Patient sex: F
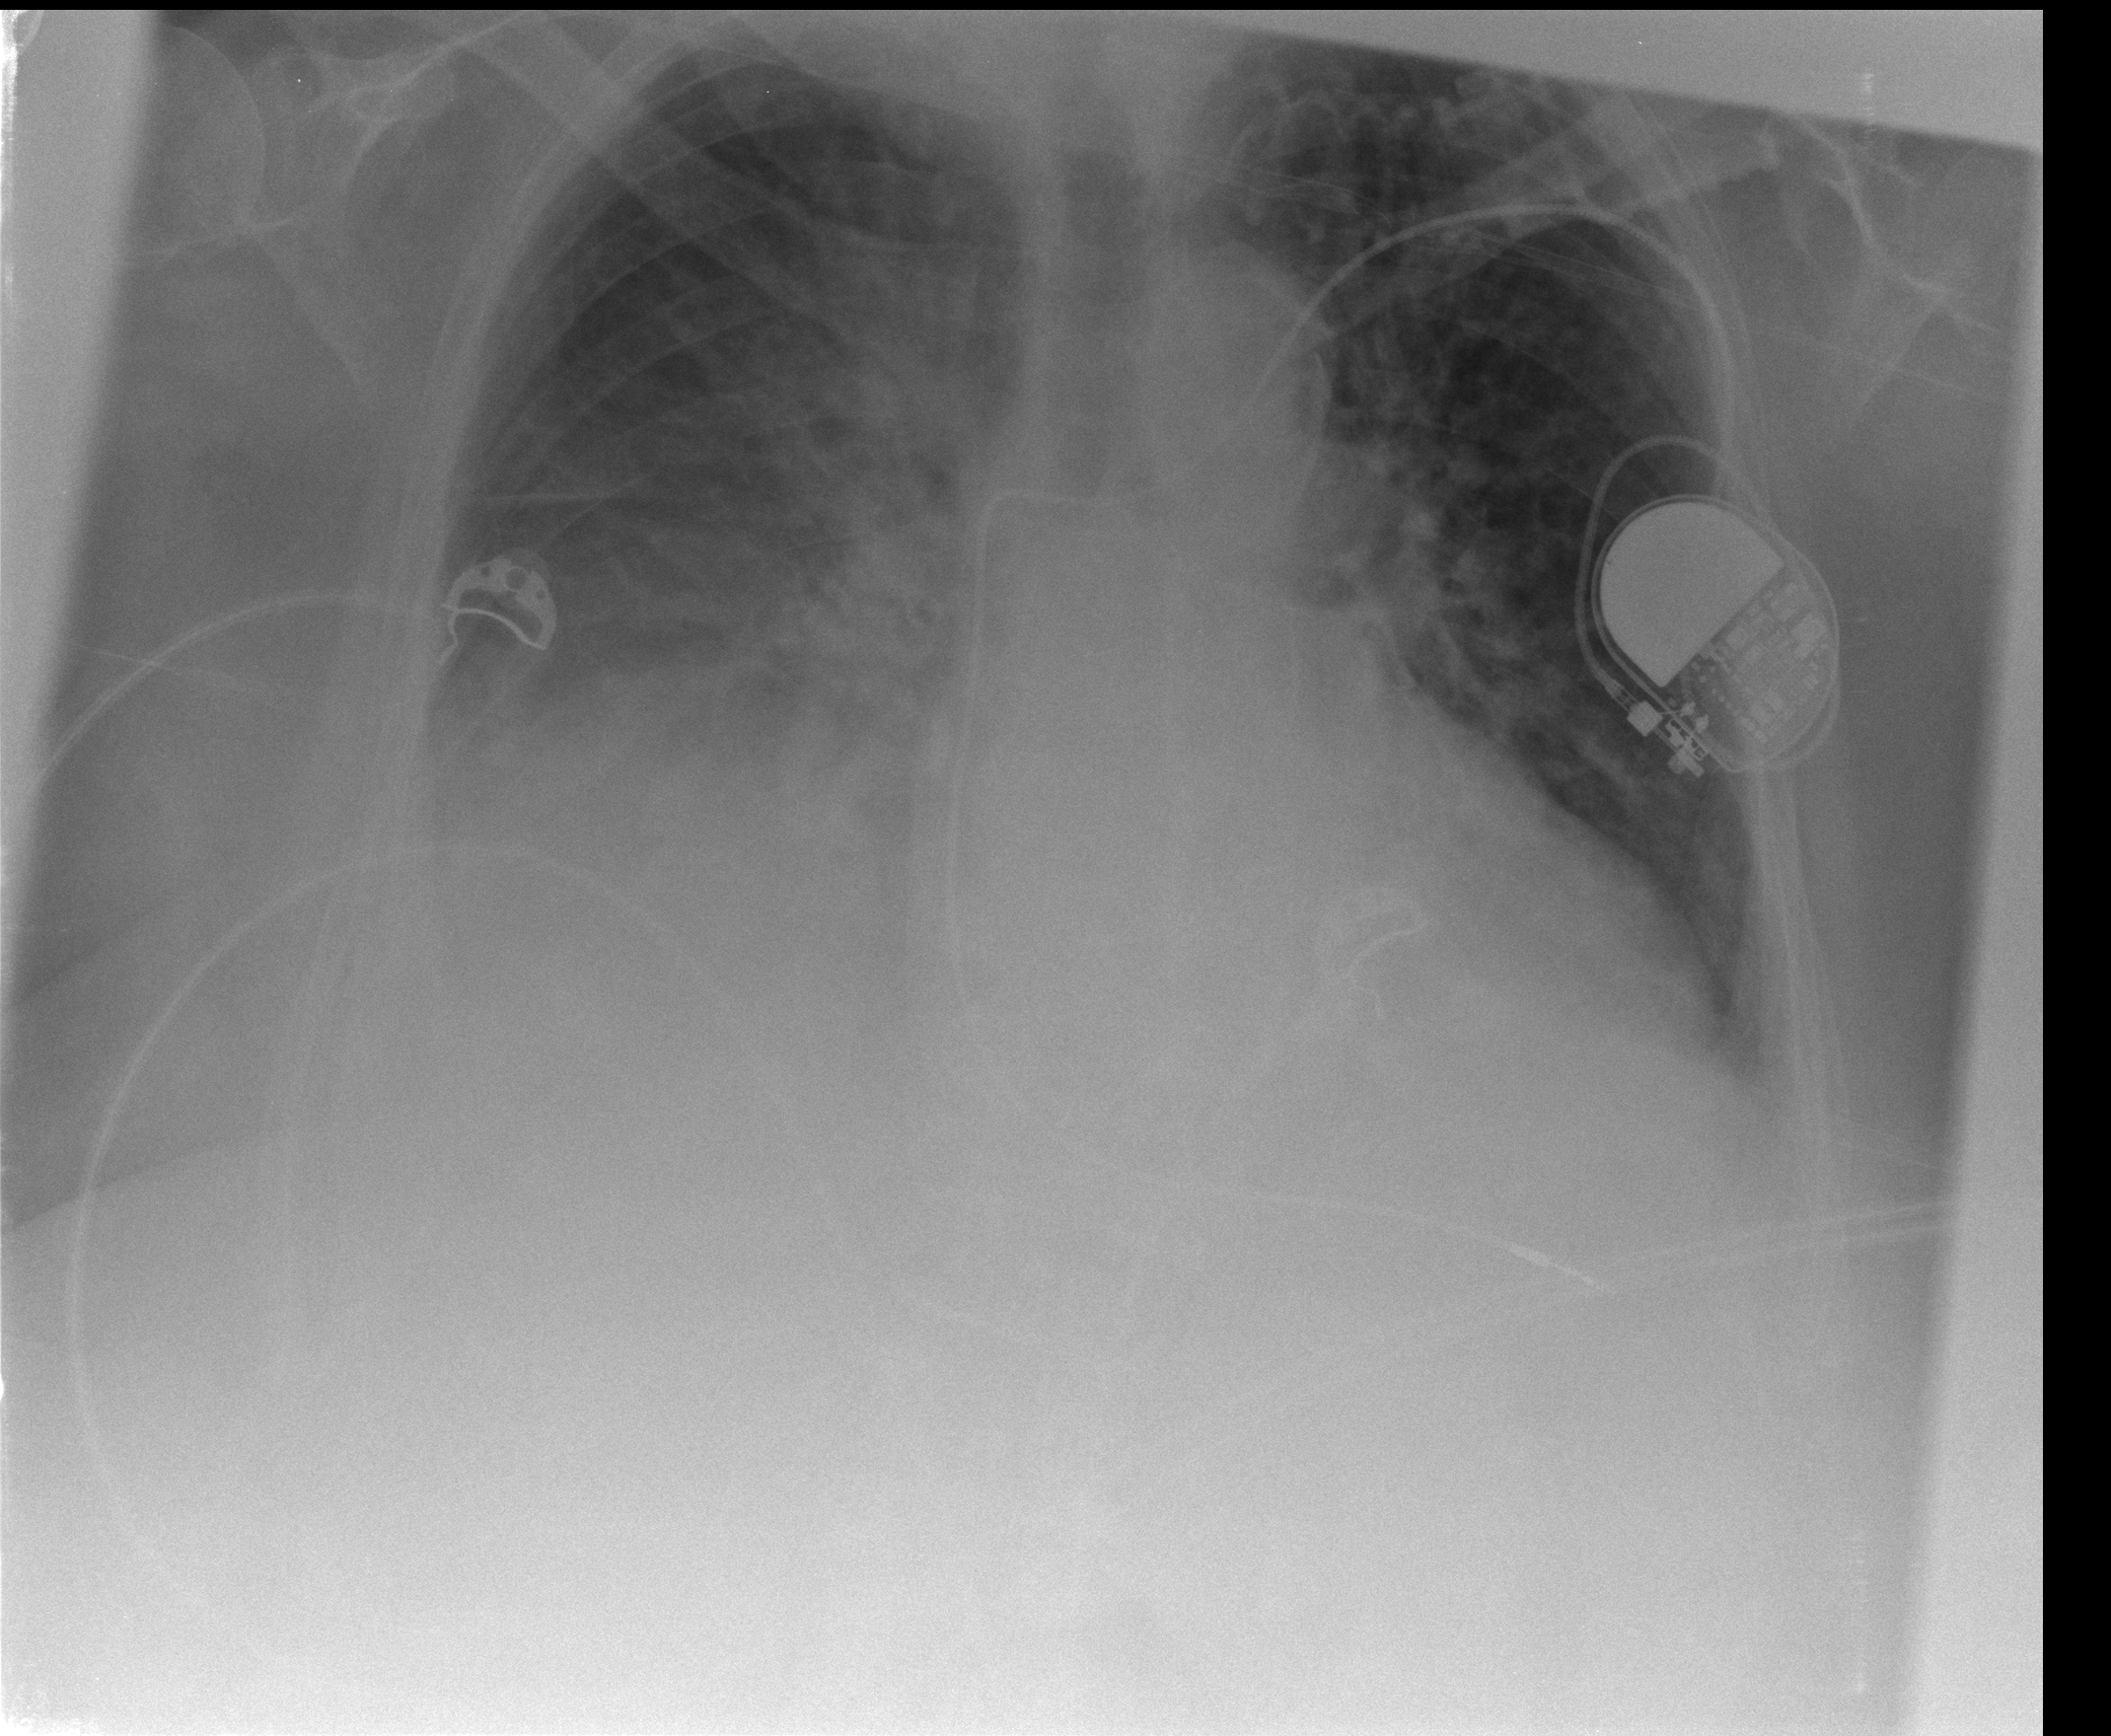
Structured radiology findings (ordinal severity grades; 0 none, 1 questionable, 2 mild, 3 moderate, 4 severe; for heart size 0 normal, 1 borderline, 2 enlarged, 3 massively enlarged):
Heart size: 2
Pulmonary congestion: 3
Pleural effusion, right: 3
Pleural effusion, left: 2
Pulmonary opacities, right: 2
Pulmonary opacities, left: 0
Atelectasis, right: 2
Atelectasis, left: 0